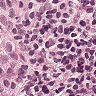
Metastatic tissue present: no